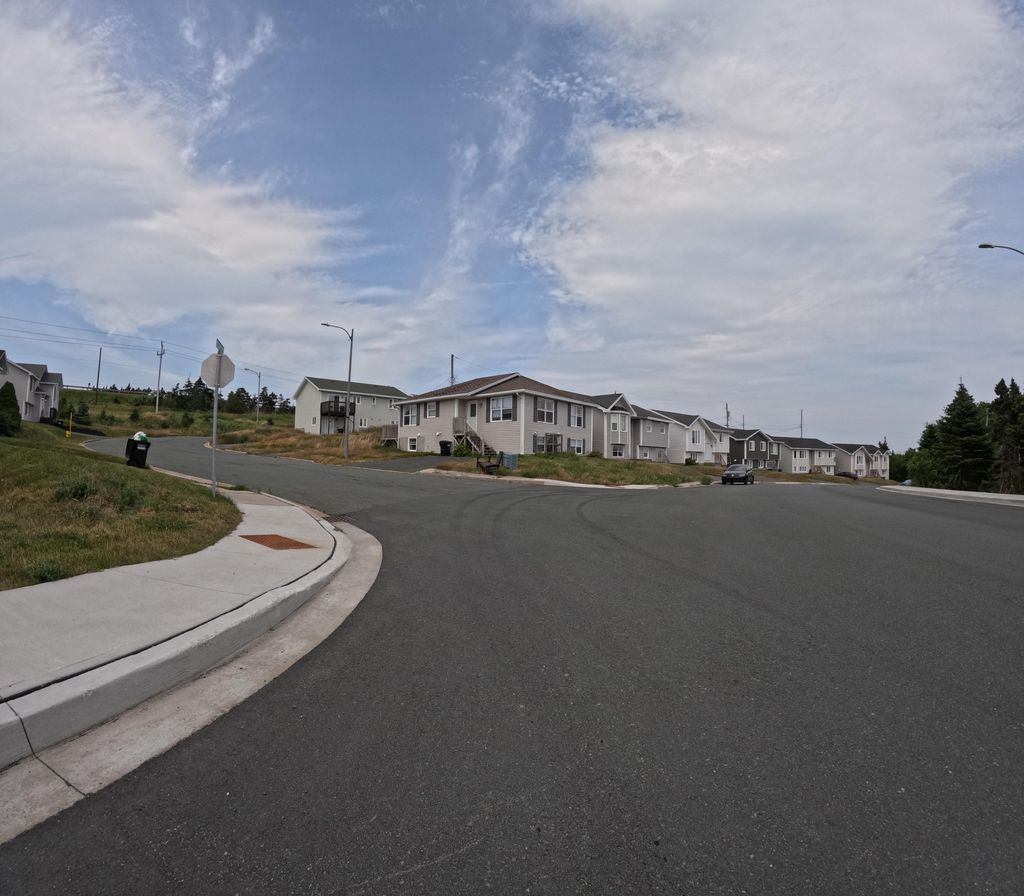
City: st_johns